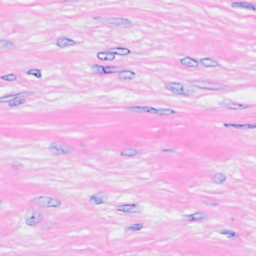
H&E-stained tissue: Breast